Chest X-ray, AP view. Patient: 20 years old, sex M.
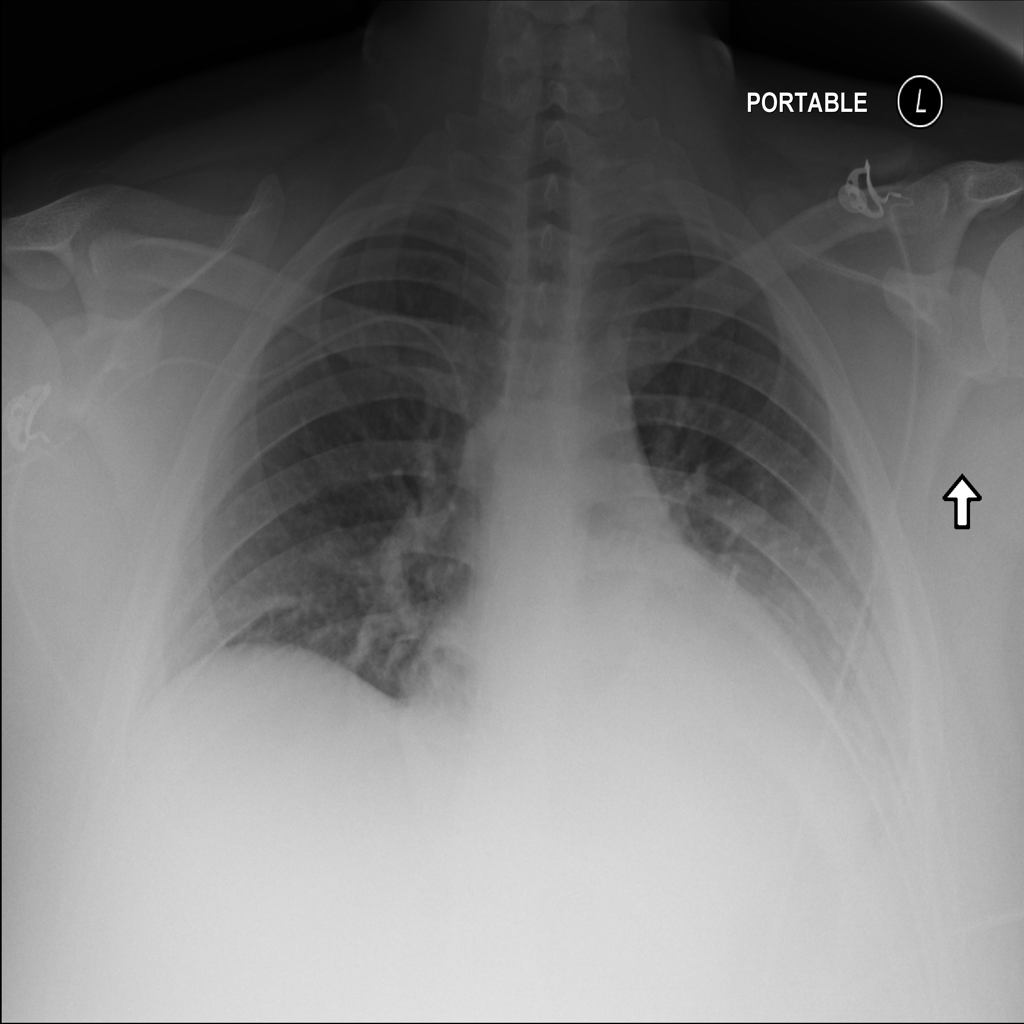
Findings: Atelectasis, Infiltration